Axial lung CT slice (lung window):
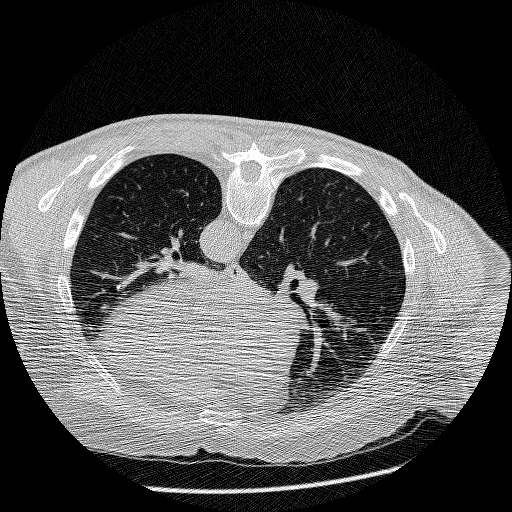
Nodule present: no